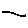
Label: line